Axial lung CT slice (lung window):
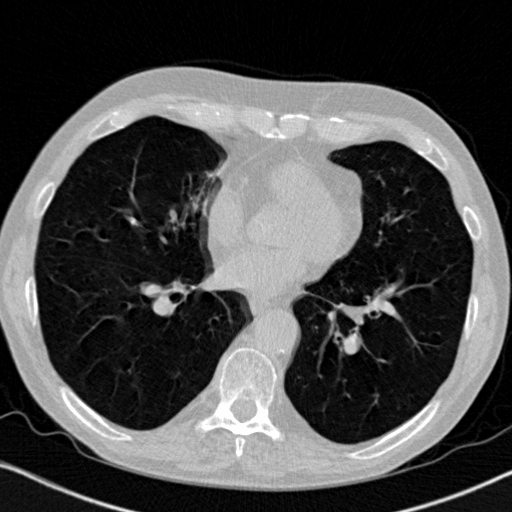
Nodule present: no